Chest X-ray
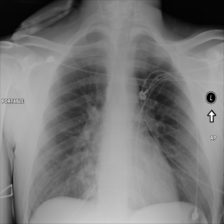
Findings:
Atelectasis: negative
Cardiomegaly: negative
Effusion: negative
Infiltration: negative
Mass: negative
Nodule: negative
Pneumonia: negative
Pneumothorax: negative
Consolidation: negative
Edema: negative
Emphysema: negative
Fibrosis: negative
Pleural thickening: negative
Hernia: negative